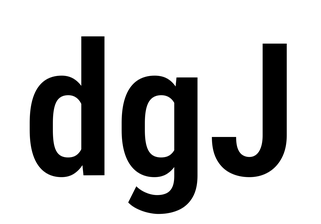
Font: Roboto_Condensed_SemiBold